Interaction volume radius: 10 \u00c5
Interaction volume height: 40 \u00c5
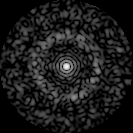
Disorder parameter: 0.8345